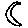
Label: moon